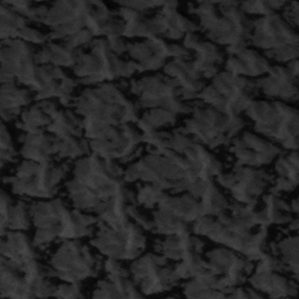
Label: frost